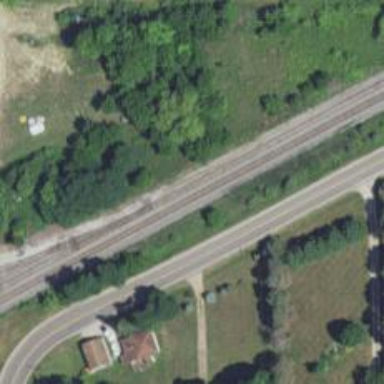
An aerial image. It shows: Railway track.